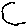
Label: moon